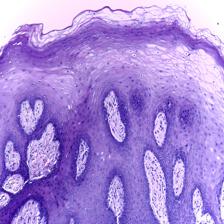
Diagnosis: Normal